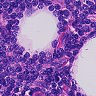
Metastatic tissue present: no